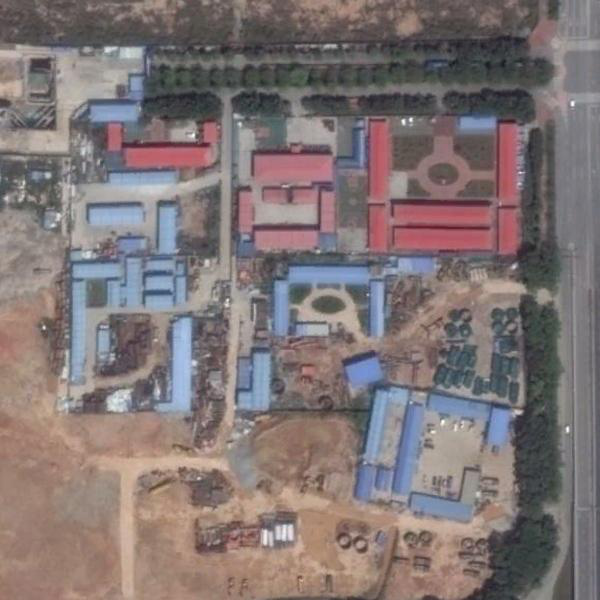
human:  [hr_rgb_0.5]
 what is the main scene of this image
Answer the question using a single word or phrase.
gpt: industrial